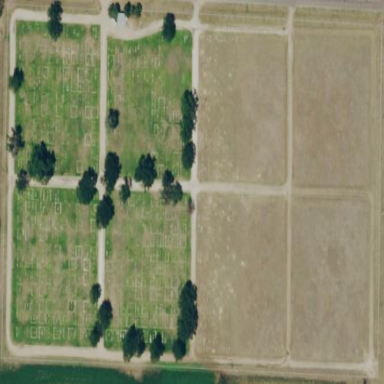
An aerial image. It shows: Cemetery.